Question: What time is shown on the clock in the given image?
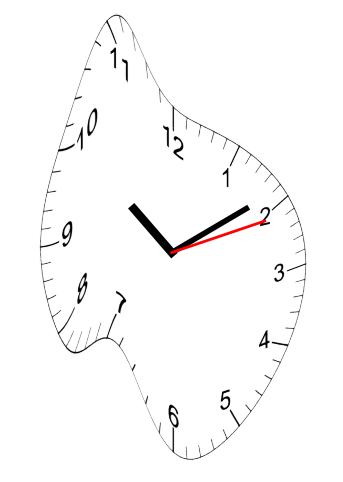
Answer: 10:09:11